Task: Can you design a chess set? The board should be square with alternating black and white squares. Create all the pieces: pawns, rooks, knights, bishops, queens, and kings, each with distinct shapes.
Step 983:
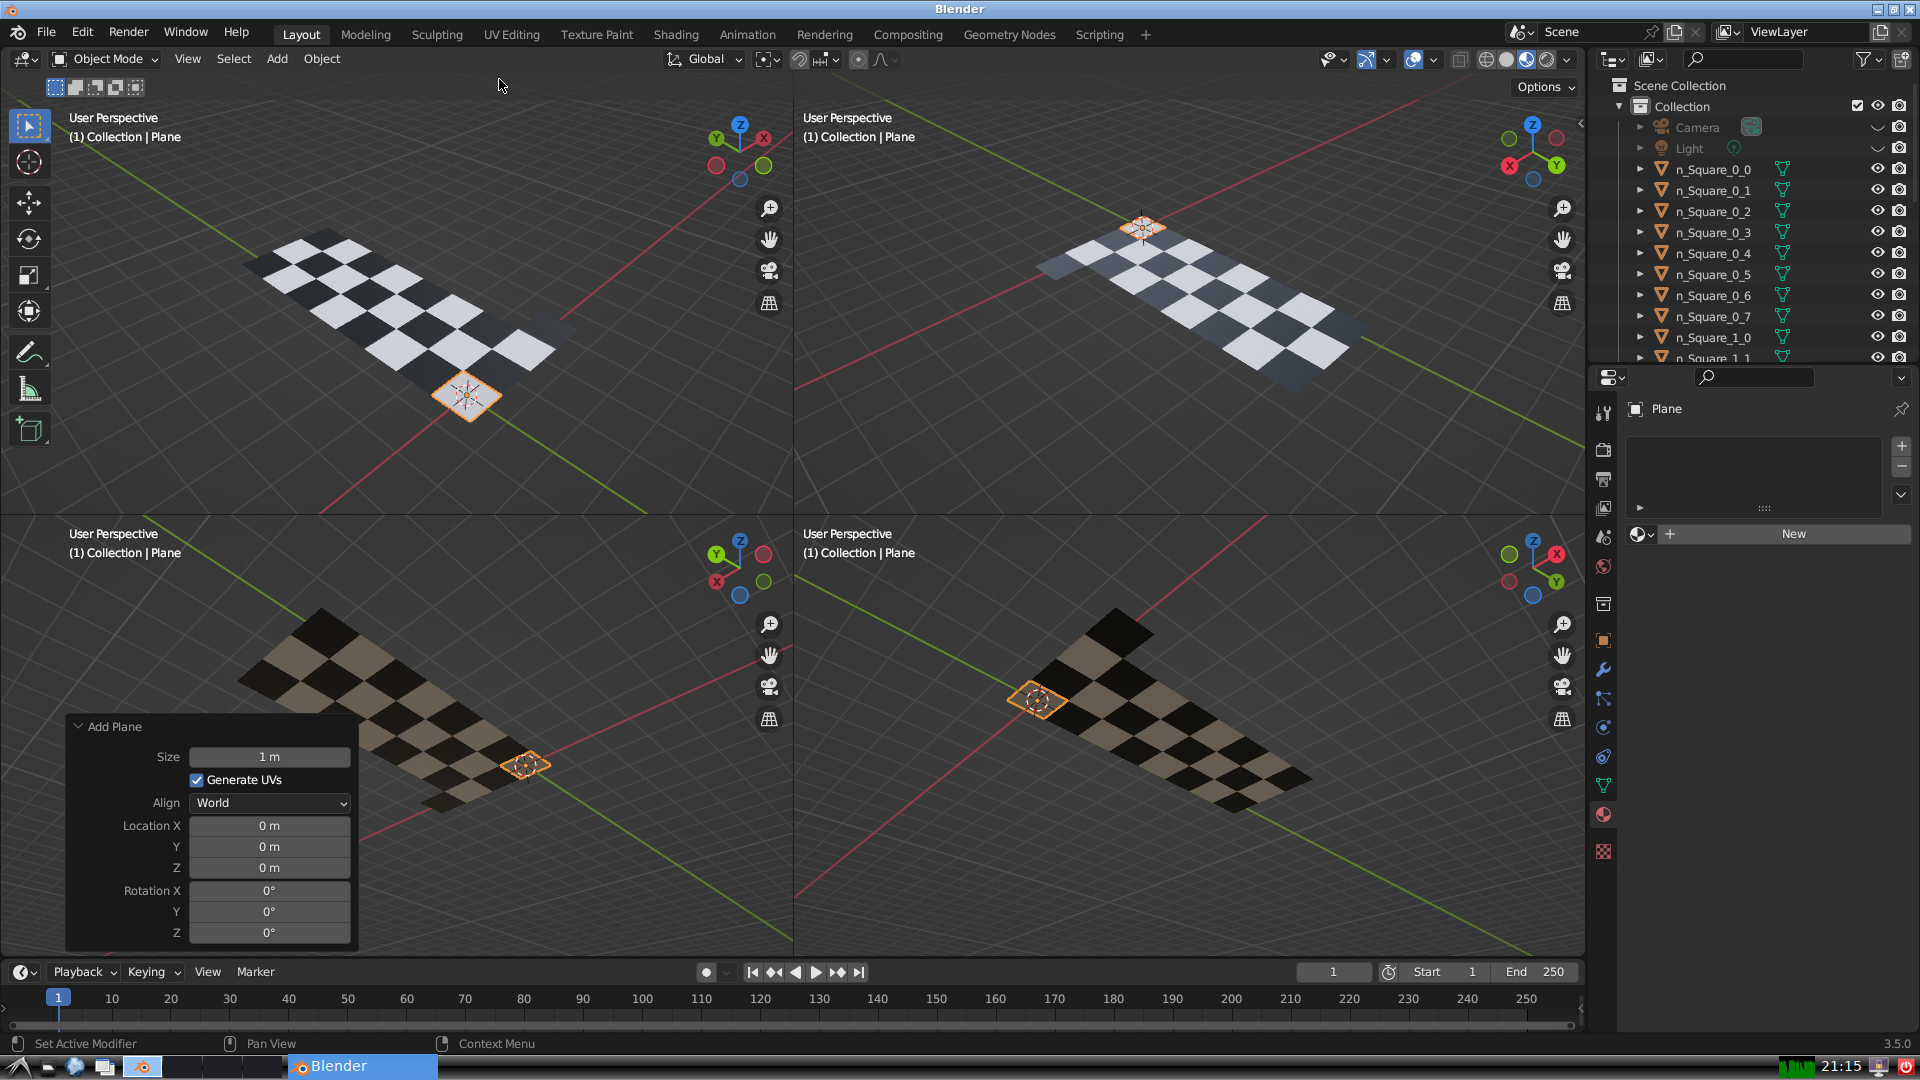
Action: {"mouse_move": [270, 758]}